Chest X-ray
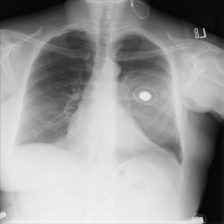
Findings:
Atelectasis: negative
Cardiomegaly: negative
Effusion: negative
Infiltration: negative
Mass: negative
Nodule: negative
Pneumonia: negative
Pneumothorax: negative
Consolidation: negative
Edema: negative
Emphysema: negative
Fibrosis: negative
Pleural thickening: positive
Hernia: negative